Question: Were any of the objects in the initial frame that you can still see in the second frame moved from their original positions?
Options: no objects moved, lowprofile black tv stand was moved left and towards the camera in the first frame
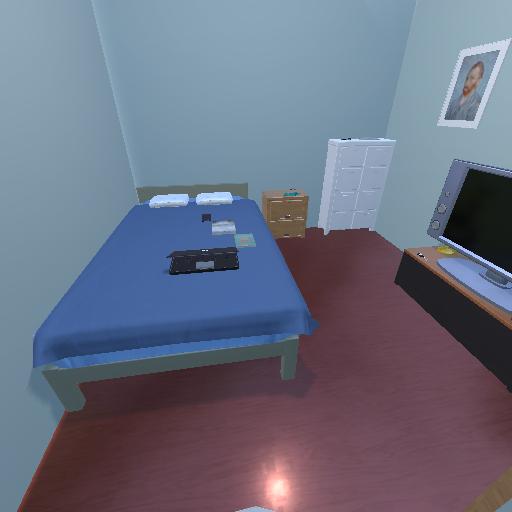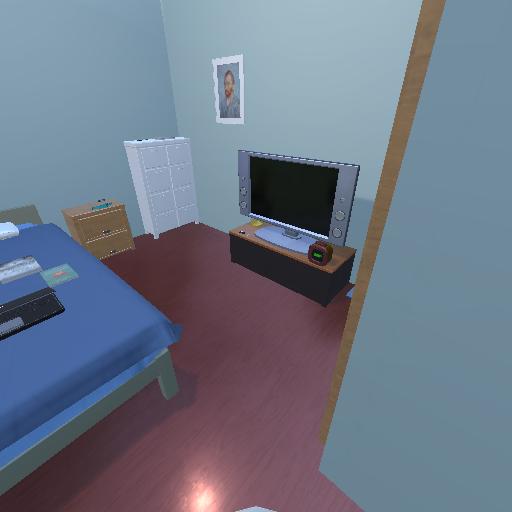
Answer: no objects moved